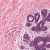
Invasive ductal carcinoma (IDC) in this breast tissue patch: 0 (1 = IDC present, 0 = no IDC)